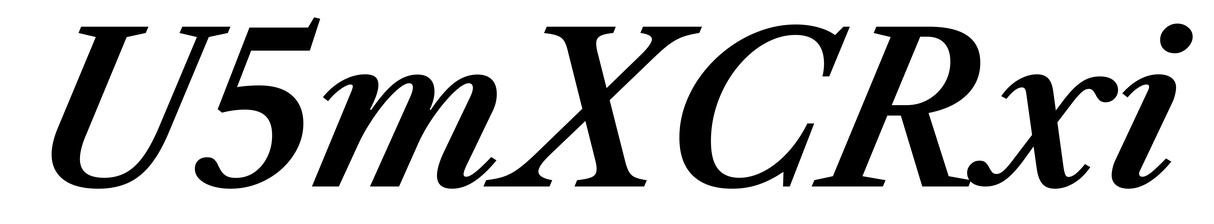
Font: LibreCaslonText-Italic_SemiBold_Italic